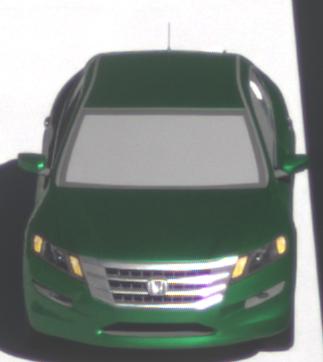
Make: Honda
Model: Crosstour
Detailed model: -
Model produced from: 2009
Model produced until: 2012
Doors: 4
Color: green
Road condition: dry road
Daytime: morning or afternoon
Contrast: high contrast